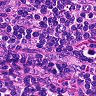
Metastatic tissue present: no